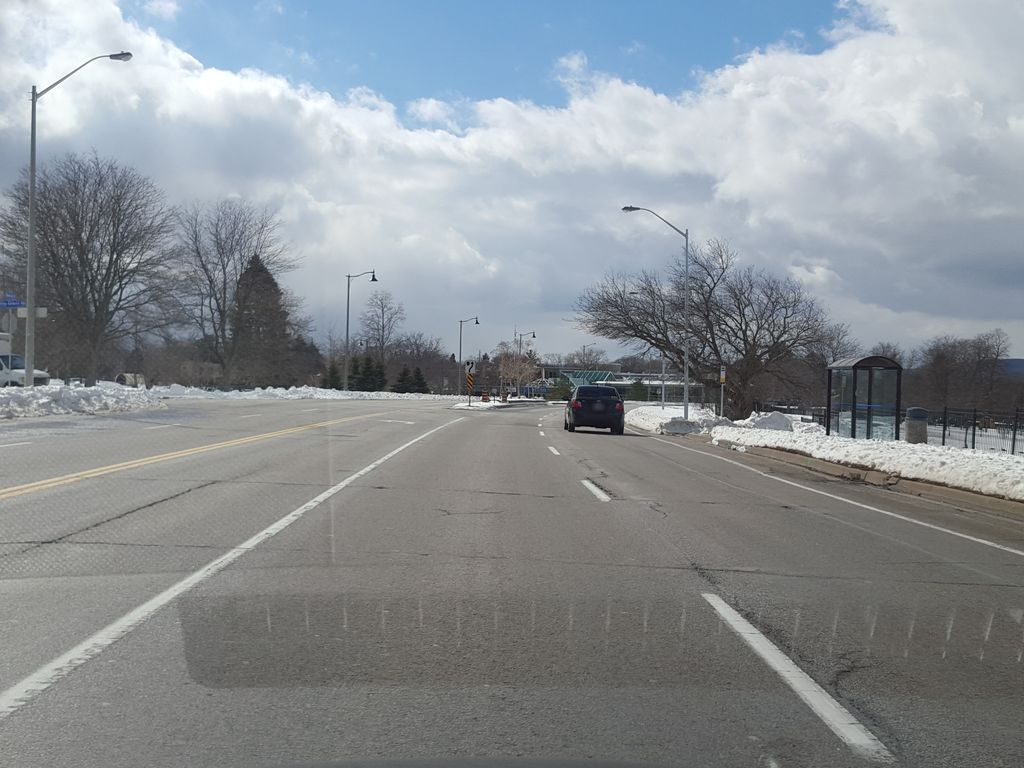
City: hamilton